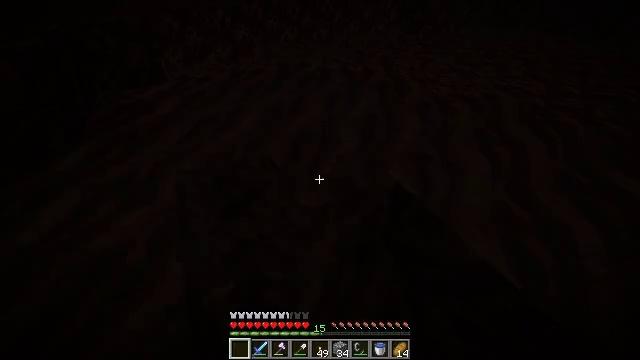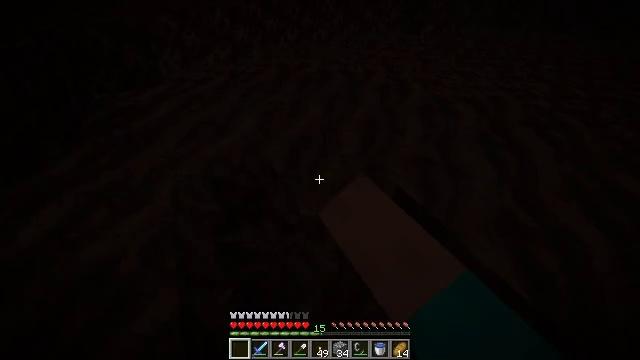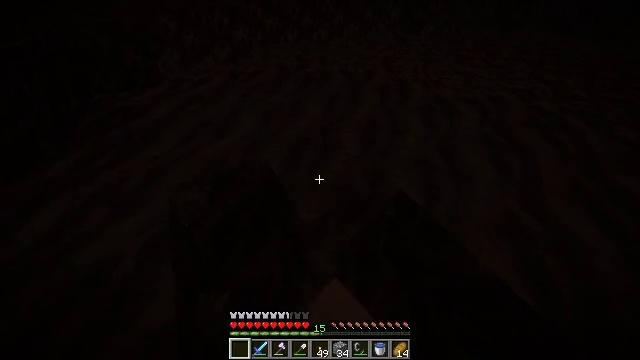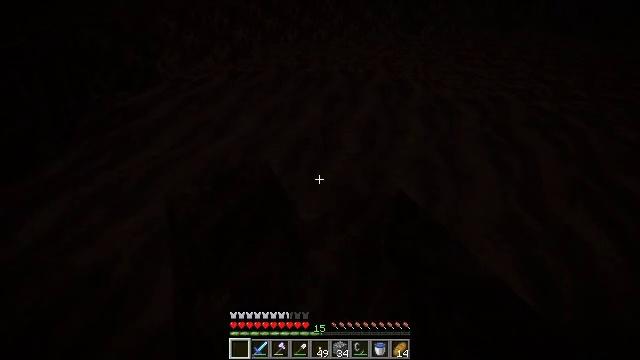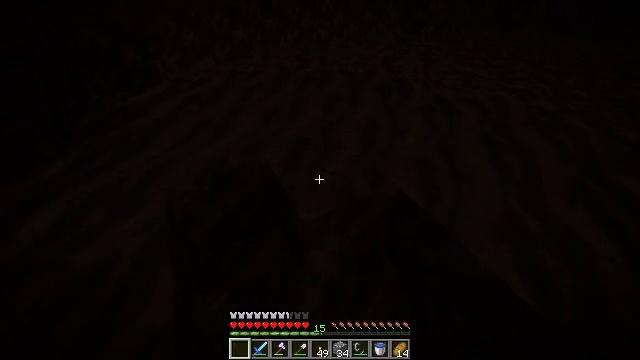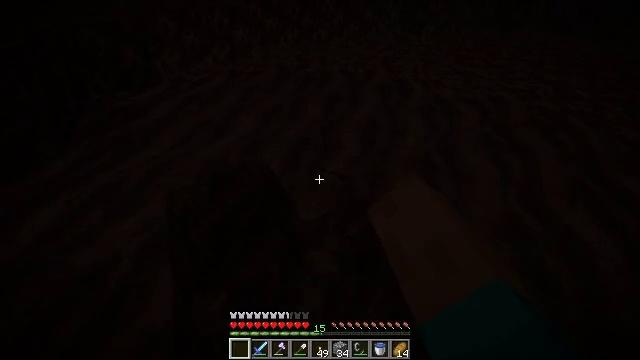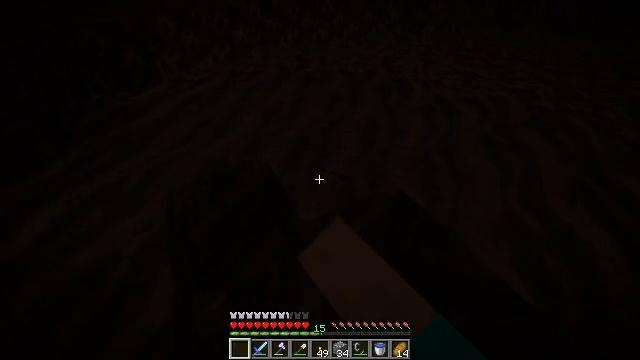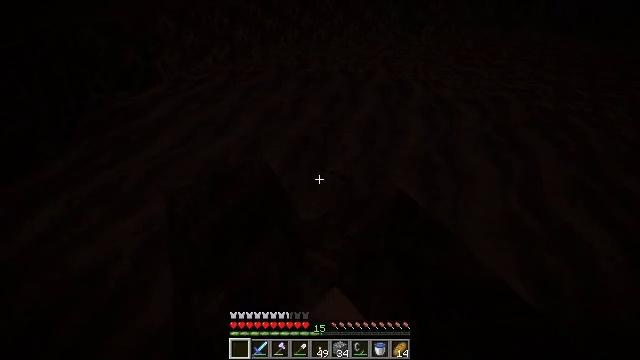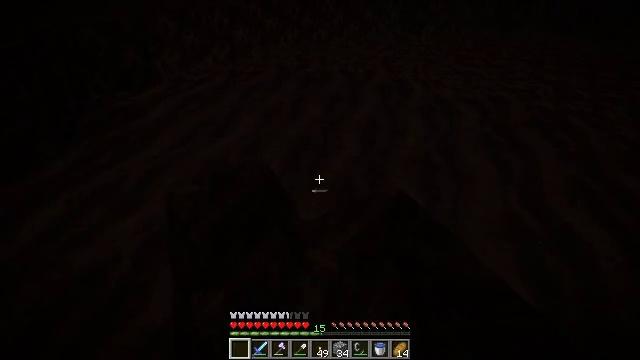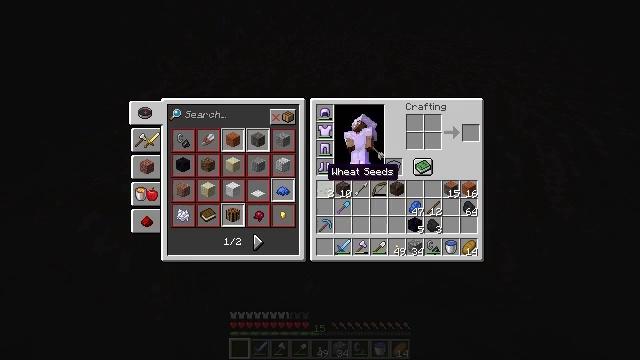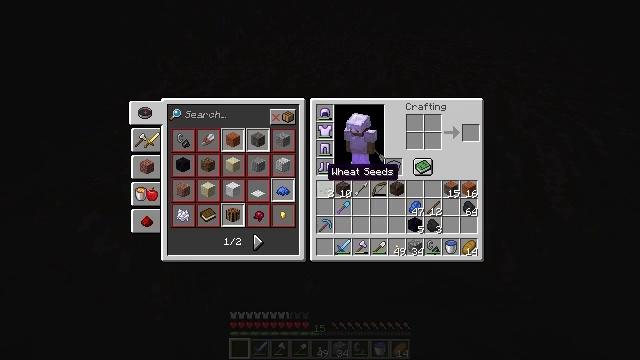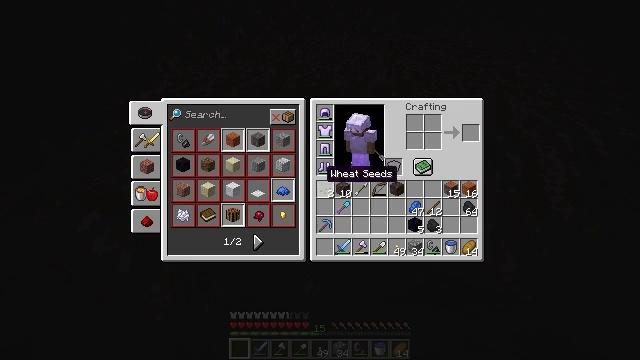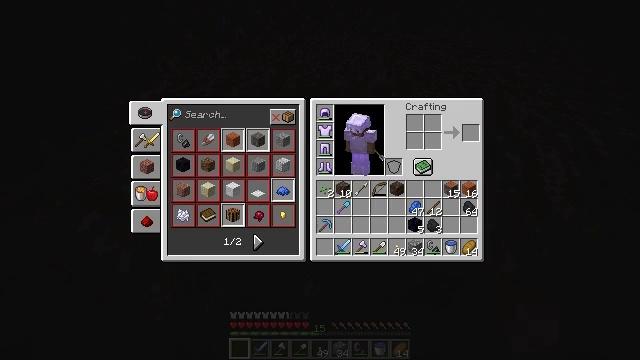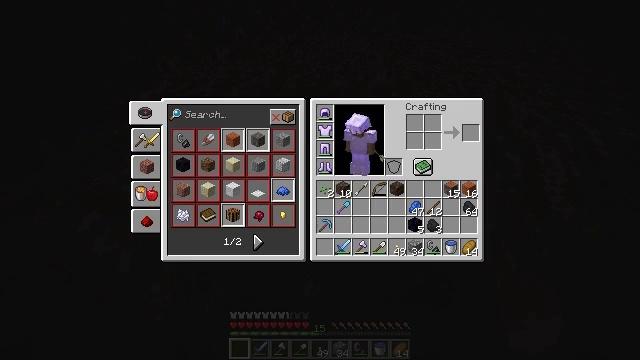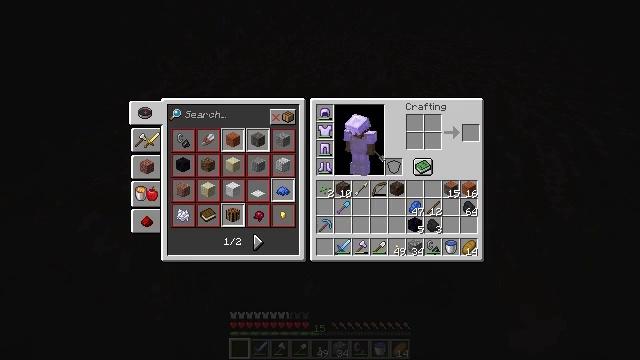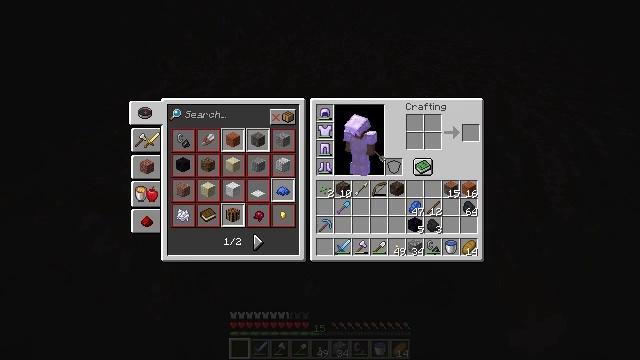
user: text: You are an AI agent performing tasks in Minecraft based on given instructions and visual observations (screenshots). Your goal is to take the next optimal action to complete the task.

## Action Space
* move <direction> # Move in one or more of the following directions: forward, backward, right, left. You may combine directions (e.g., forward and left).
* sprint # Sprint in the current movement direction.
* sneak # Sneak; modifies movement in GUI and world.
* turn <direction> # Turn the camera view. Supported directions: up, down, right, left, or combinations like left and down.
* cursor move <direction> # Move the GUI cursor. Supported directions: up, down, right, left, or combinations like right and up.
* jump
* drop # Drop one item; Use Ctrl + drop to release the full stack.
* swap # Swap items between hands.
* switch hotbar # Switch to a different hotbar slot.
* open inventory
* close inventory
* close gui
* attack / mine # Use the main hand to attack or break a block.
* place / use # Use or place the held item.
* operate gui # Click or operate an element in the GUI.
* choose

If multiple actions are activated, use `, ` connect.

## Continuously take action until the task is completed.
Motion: motion action
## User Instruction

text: Remove layers of soul soil.
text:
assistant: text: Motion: attack / mine
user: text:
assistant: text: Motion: attack / mine
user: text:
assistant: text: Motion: attack / mine
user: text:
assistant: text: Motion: attack / mine
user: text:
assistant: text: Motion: attack / mine
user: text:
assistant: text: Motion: attack / mine
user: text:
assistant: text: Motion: attack / mine
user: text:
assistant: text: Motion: no_op
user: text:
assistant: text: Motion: open inventory
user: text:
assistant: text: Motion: open inventory
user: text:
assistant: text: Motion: open inventory
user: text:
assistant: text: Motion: cursor move left and down, open inventory
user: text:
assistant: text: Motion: cursor move left and down
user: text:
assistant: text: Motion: cursor move down
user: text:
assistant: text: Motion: cursor move down
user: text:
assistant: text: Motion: no_op
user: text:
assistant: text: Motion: no_op
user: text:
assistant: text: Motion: no_op
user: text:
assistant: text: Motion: cursor move right
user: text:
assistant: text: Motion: no_op
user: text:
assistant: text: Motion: no_op
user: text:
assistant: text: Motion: no_op
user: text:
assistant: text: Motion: no_op
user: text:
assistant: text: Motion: no_op
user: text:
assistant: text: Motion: operate gui
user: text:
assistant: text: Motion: operate gui
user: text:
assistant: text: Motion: no_op
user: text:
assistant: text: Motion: cursor move down
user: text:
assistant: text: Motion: no_op
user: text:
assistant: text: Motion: no_op